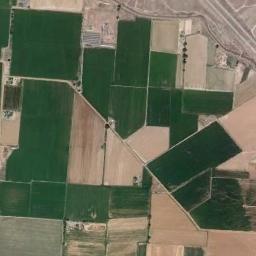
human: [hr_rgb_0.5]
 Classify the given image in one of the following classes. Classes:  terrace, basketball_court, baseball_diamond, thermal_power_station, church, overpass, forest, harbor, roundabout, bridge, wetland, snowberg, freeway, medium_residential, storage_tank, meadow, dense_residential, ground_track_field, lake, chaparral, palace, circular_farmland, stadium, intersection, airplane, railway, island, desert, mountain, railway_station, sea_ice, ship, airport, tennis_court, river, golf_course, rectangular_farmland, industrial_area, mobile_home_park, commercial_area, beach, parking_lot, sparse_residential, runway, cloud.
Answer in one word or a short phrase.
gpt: rectangular_farmland